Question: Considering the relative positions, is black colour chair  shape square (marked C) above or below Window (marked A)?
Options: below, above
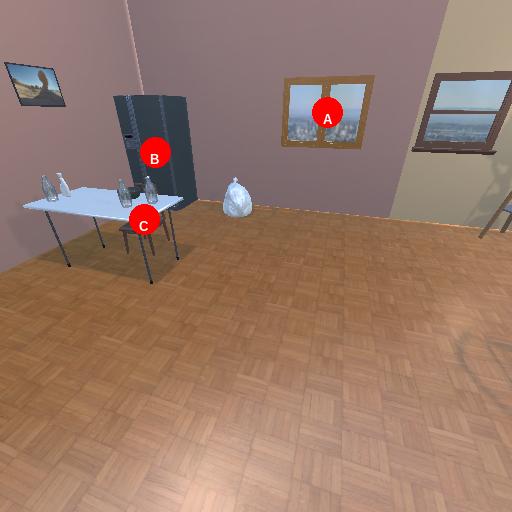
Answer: below